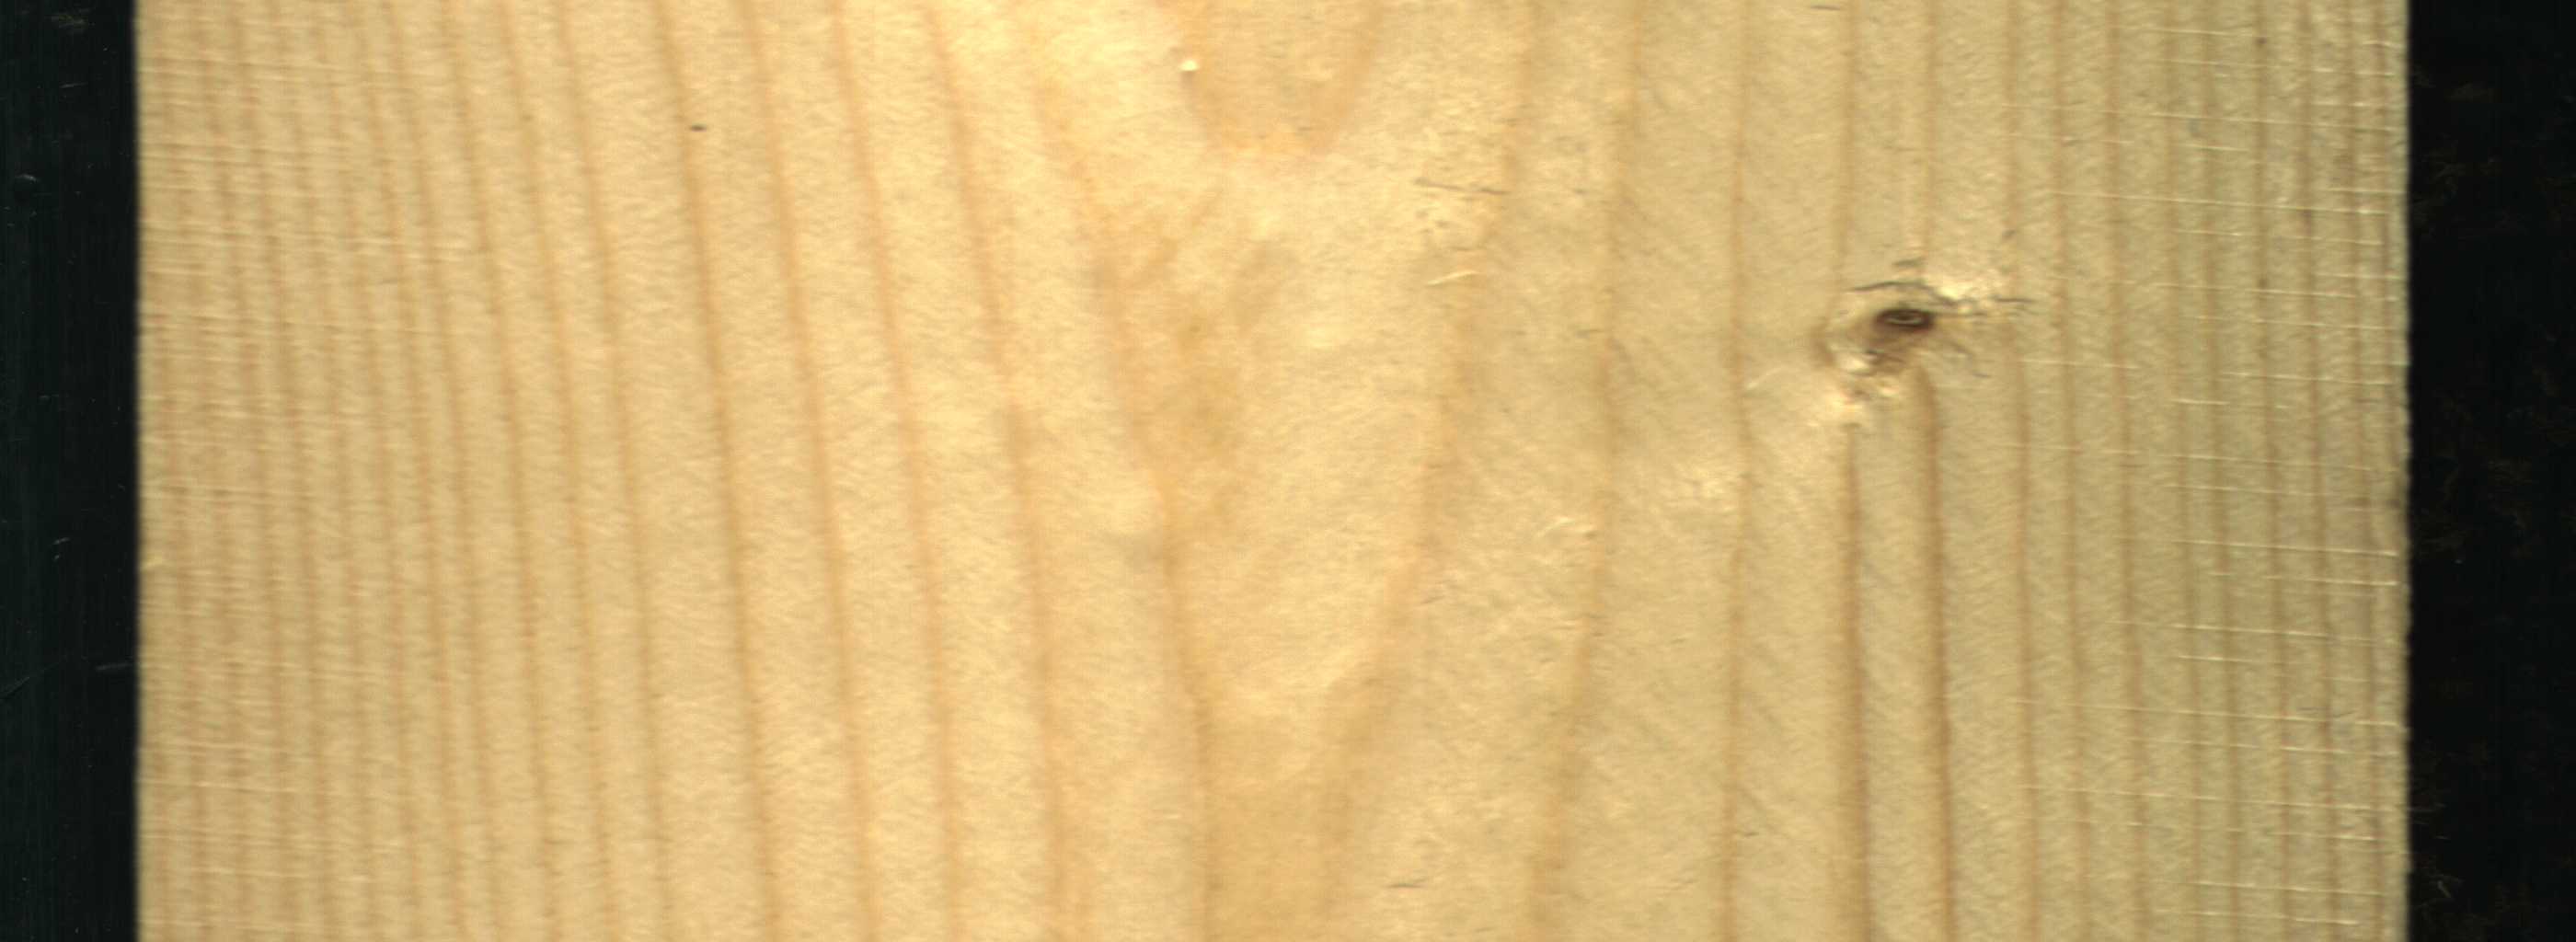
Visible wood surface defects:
Live_Knot